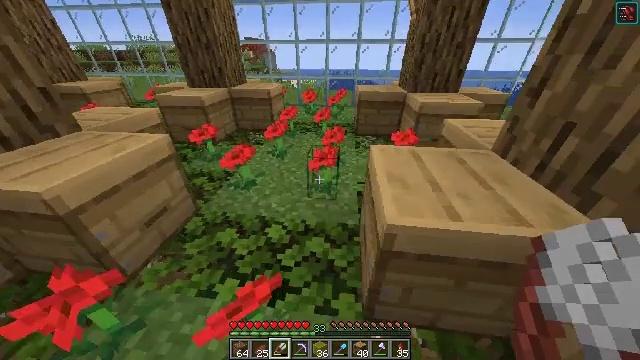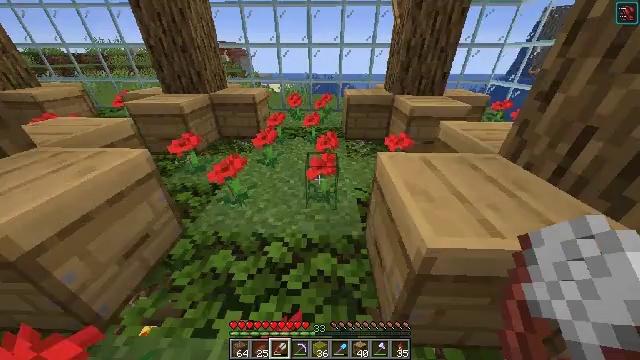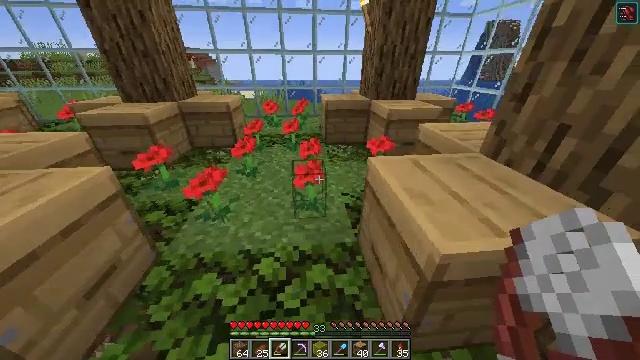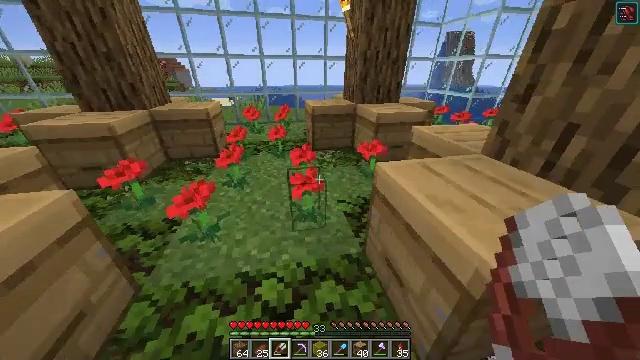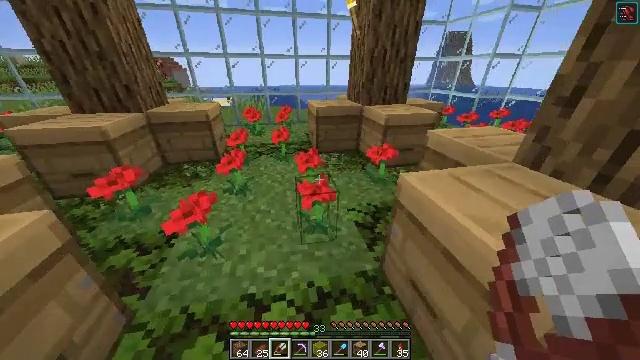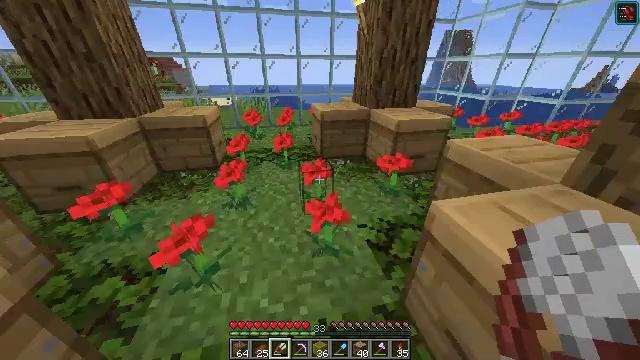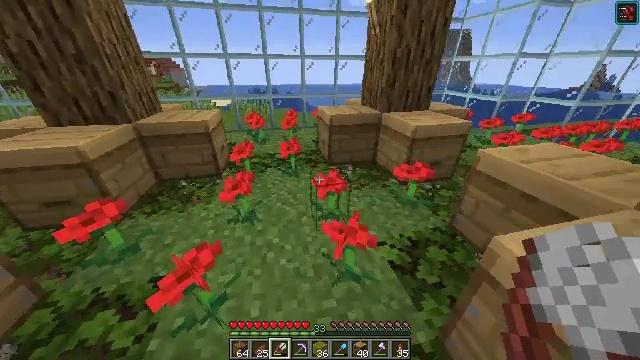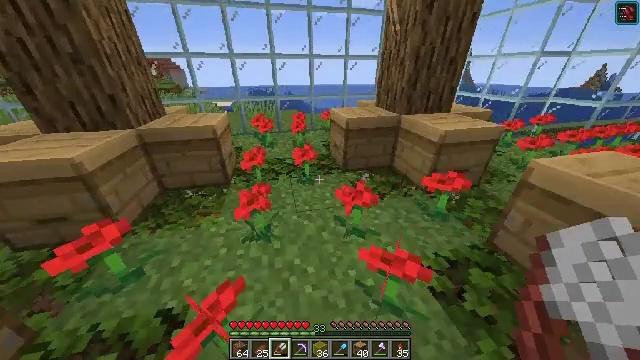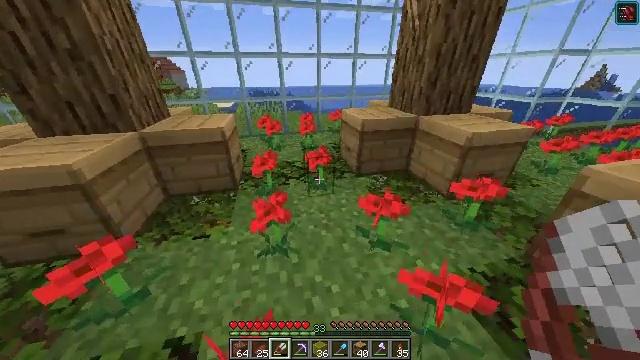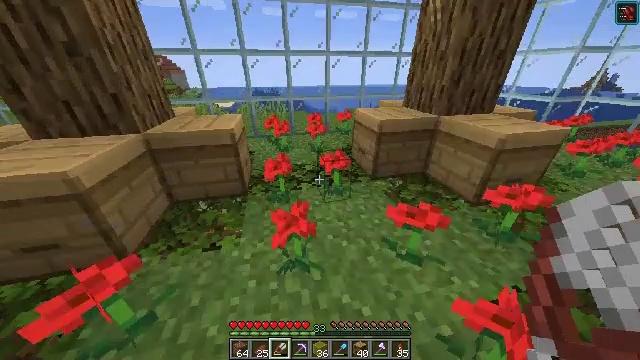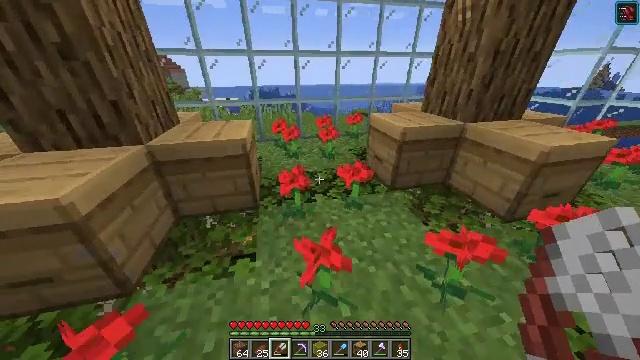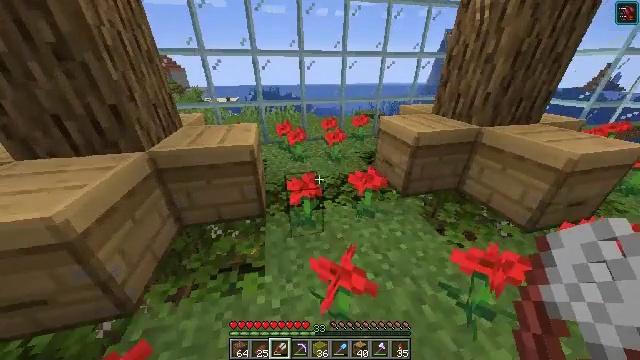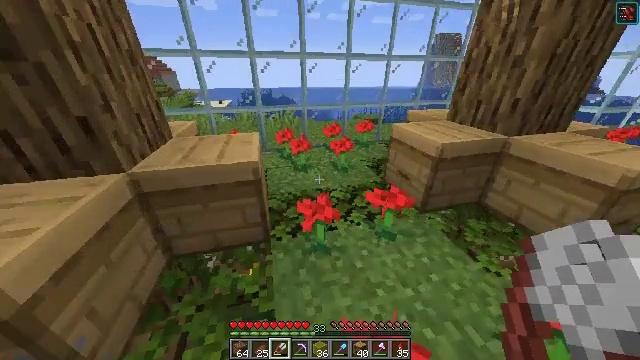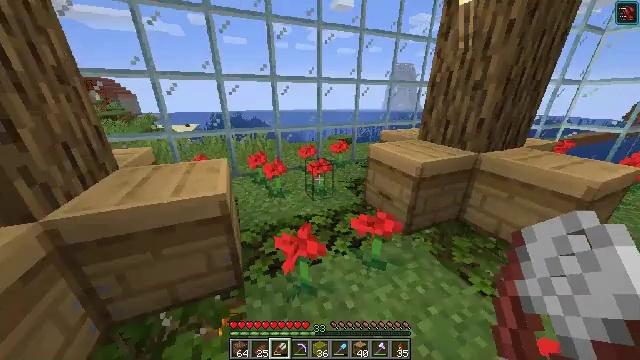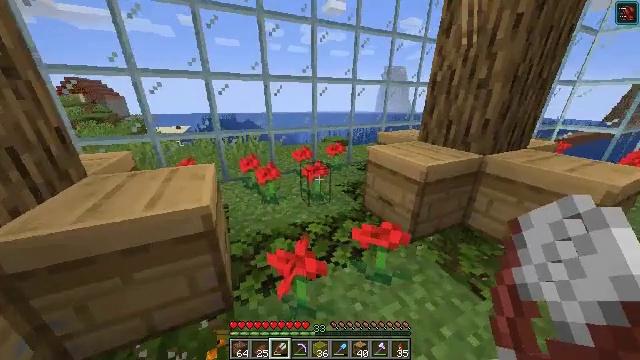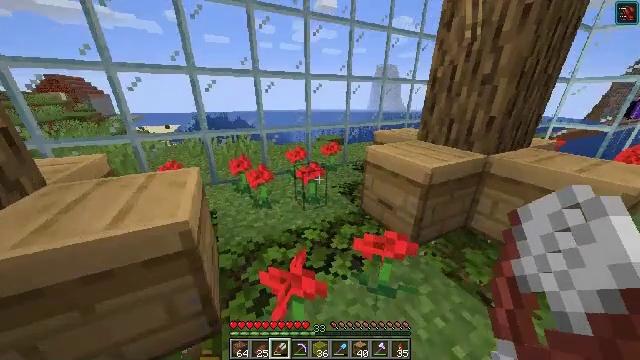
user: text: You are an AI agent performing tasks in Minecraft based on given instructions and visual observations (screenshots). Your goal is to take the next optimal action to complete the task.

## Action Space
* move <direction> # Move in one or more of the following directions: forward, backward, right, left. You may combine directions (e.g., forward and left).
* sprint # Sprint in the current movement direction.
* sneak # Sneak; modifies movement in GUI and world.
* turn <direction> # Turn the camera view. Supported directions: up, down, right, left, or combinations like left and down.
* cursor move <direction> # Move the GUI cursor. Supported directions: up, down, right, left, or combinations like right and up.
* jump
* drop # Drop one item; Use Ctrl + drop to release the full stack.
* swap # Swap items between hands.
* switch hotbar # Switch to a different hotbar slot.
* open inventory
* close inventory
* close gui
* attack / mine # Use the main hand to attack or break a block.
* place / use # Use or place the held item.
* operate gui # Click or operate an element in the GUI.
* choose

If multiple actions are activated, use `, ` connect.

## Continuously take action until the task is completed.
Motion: motion action
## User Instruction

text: Craft a honeycomb block.
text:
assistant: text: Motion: move forward and move left, turn right, attack / mine
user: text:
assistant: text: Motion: move forward and move left, turn right and up, attack / mine
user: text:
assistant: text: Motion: move forward, turn right and up, attack / mine
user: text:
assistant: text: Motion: move forward, attack / mine
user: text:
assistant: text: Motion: move forward and move left, attack / mine
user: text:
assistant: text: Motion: move forward and move left, attack / mine
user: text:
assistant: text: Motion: move forward and move left, attack / mine
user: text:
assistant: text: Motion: move forward and move left, attack / mine
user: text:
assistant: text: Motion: move forward and move left, attack / mine
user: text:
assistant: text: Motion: move forward and move left, attack / mine
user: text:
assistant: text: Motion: move forward and move left, attack / mine
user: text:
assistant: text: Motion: move forward, turn right, attack / mine
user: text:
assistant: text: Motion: move forward, turn right and up, attack / mine
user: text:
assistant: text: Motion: move forward, turn right, attack / mine
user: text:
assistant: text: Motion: move forward, turn right, attack / mine
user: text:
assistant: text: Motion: move forward, turn right and down, attack / mine
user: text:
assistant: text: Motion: move forward, turn right, attack / mine
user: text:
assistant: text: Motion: move forward, turn right, attack / mine
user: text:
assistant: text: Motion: move forward, attack / mine
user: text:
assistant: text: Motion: move forward, attack / mine
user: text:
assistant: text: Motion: move forward, attack / mine
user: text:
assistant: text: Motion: move forward, attack / mine
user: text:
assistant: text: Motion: move forward, turn right and down, attack / mine
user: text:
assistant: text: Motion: move forward, turn right and down, attack / mine
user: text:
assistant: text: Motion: move forward and move left, turn right and down, attack / mine
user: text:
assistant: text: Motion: move forward and move left, turn right, attack / mine
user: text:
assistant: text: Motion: move forward and move left, turn right and down, attack / mine
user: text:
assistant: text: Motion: move forward and move left, turn right and down, attack / mine
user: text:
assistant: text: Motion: move forward and move left, turn right and down, attack / mine
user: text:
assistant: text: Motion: move forward and move left, turn right, attack / mine